Field crop: maize
Growth stage: 2
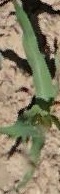
Species: maize